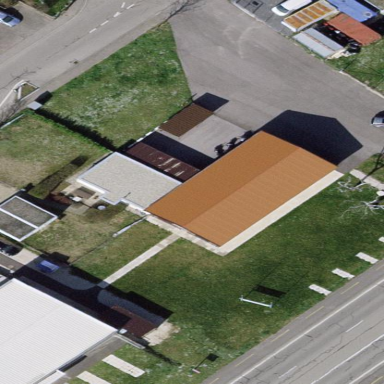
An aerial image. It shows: Commercial building.